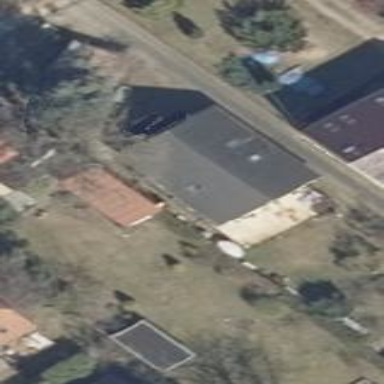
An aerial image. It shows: Detached building with gabled roof.